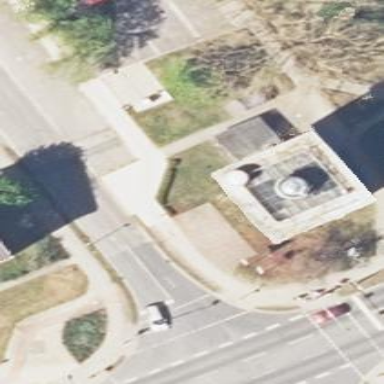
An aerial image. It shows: Water tower that is man-made structure.